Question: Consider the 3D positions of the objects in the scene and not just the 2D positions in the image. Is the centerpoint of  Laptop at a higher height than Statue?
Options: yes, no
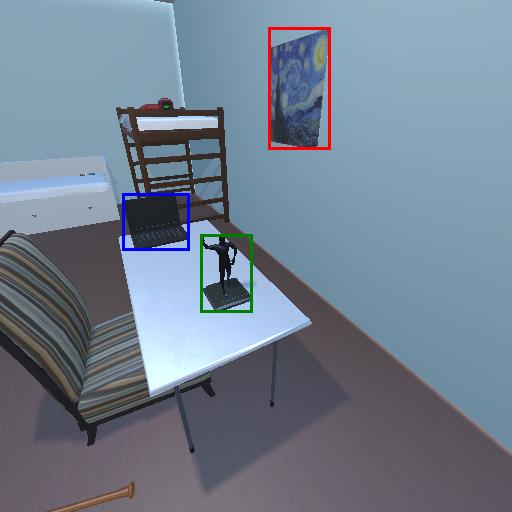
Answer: yes